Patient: sex M, age 65
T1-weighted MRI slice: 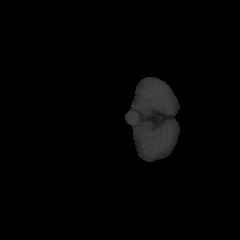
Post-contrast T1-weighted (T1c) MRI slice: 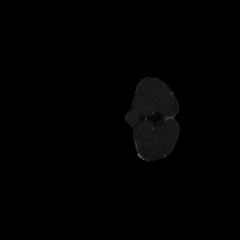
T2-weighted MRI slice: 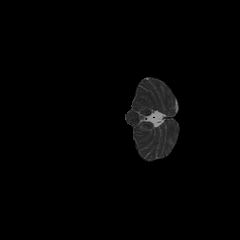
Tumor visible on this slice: no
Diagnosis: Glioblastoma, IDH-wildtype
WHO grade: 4